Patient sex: M
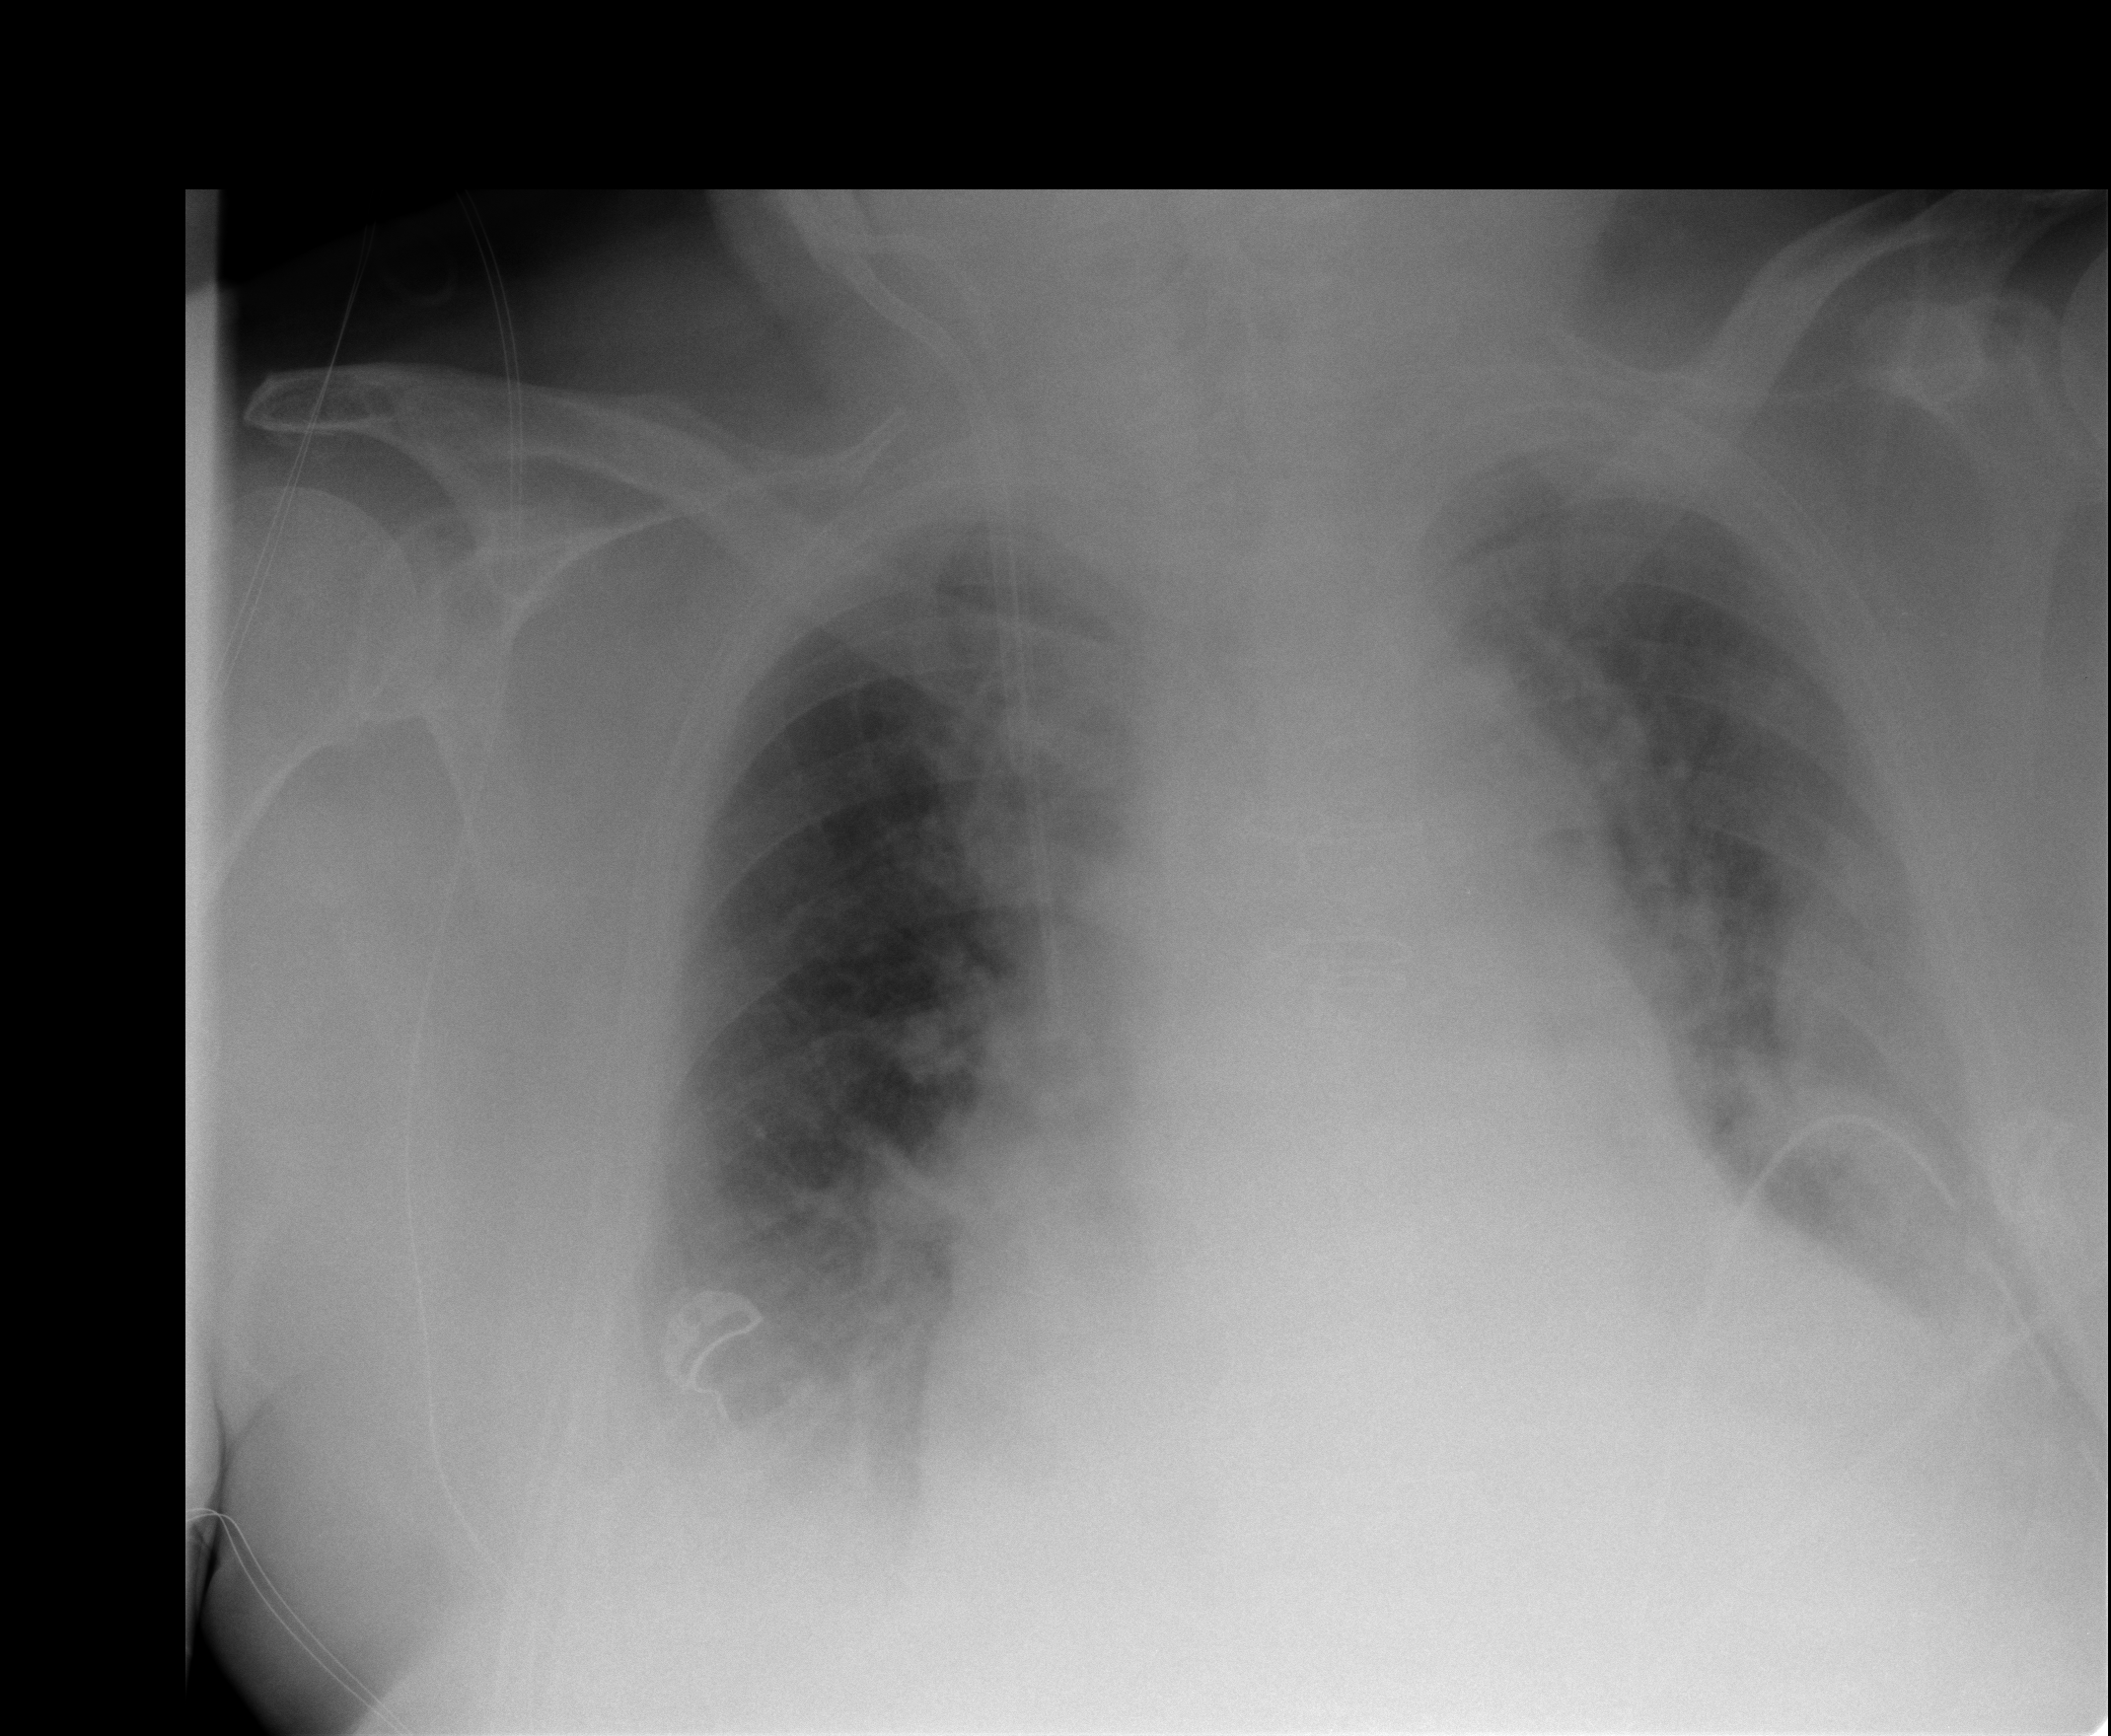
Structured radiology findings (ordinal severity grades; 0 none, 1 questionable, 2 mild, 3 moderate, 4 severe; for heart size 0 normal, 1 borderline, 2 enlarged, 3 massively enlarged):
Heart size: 3
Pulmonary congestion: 3
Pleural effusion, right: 2
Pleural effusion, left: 3
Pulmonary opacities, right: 2
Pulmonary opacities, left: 2
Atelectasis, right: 2
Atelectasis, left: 2